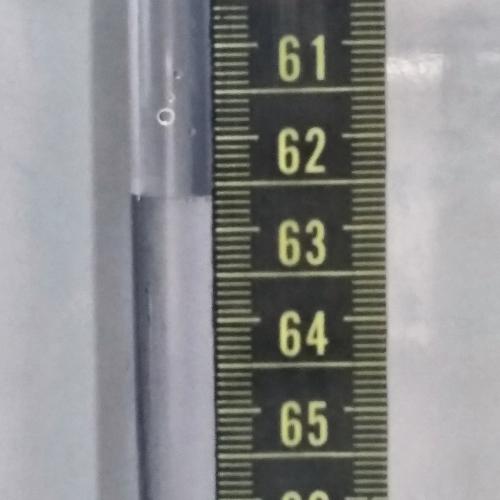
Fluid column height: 62.6 cm